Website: macys
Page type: customer-info-address
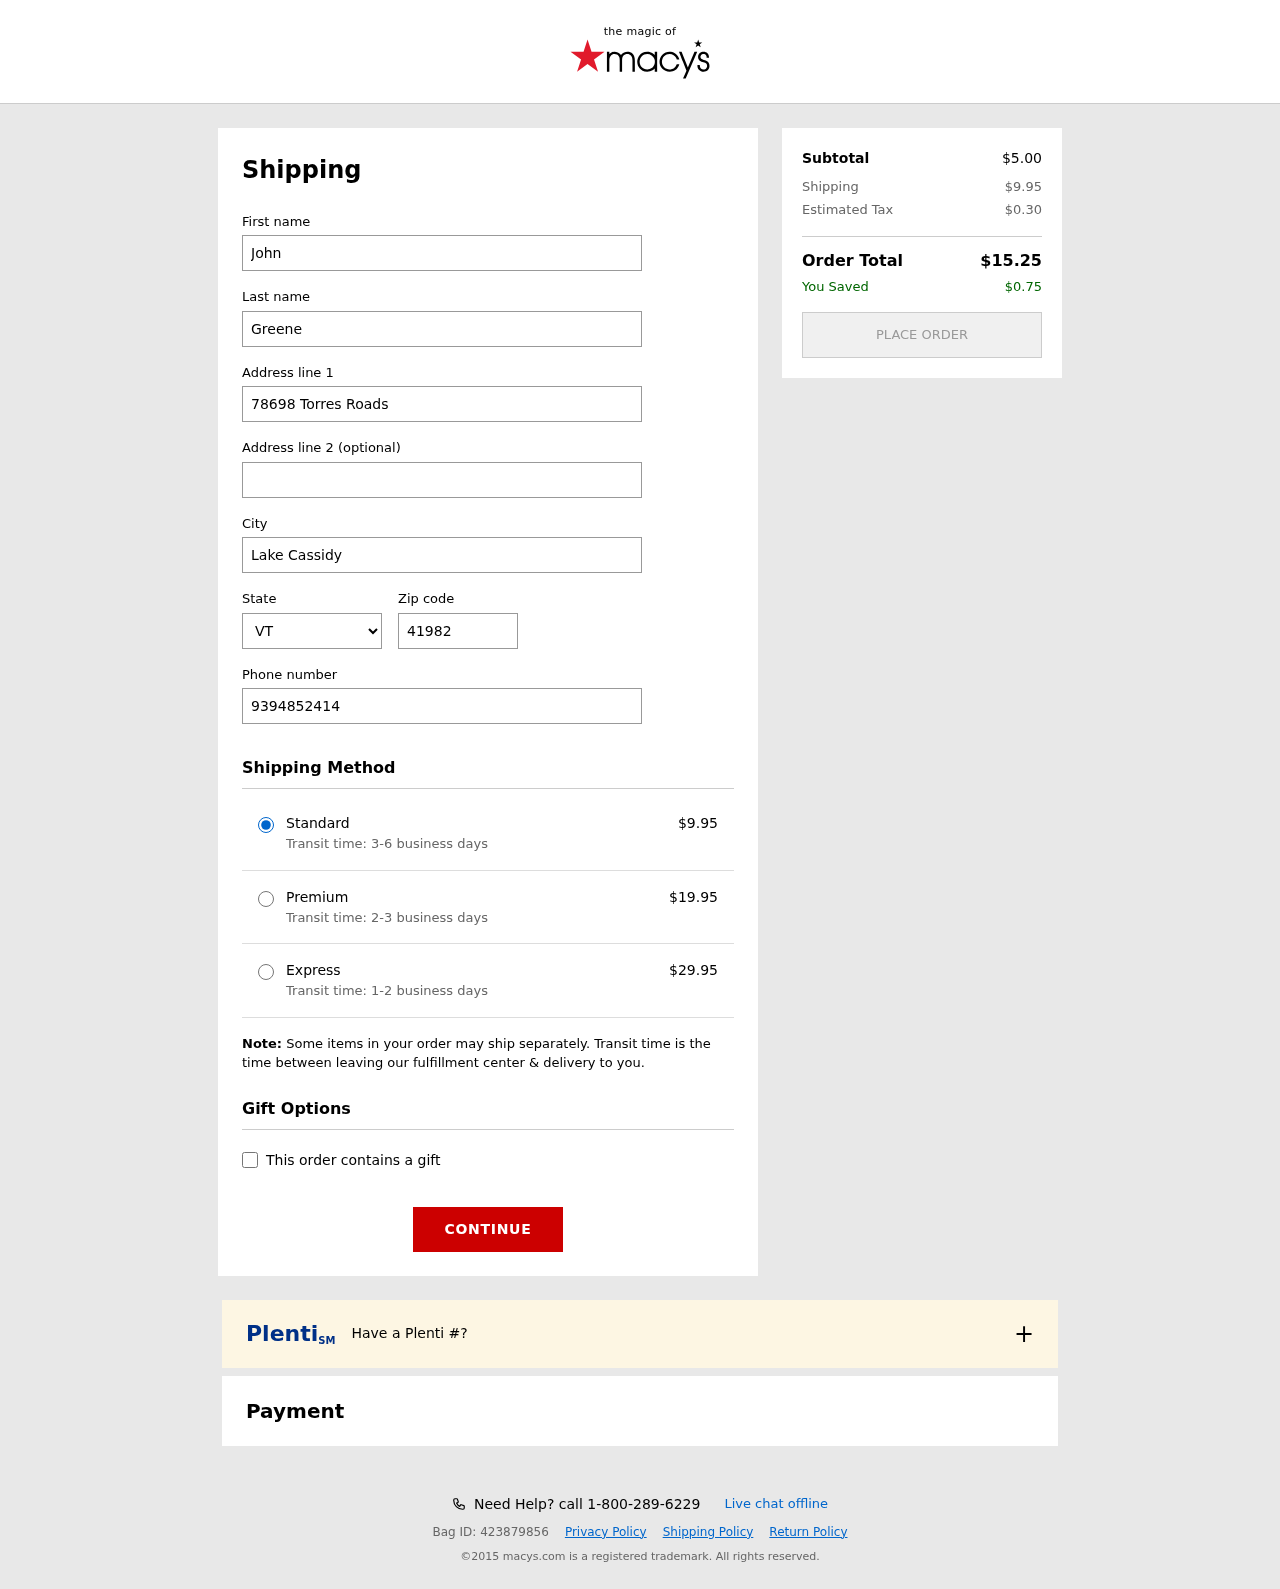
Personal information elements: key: PII_CITY
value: Lake Cassidy
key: PII_FIRSTNAME
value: John
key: PII_LASTNAME
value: Greene
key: PII_PHONE
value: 9394852414
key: PII_POSTCODE
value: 41982
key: PII_STATE_ABBR
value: VT
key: PII_STREET
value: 78698 Torres Roads
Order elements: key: ORDER_SHIPPING_COST
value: $9.95
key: ORDER_SHIPPING_COST_PREMIUM
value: $19.95
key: ORDER_SHIPPING_COST_EXPRESS
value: $29.95
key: ORDER_SUBTOTAL
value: $5.00
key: ORDER_TAX
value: $0.30
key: ORDER_TOTAL
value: $15.25
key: ORDER_SAVINGS
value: $0.75